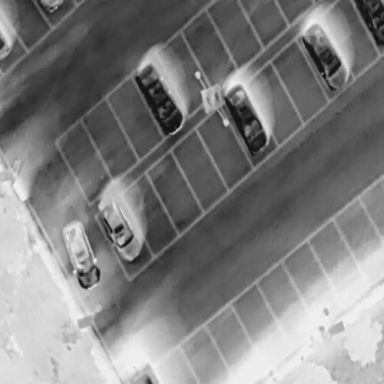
There are five Cars in the infrared image.